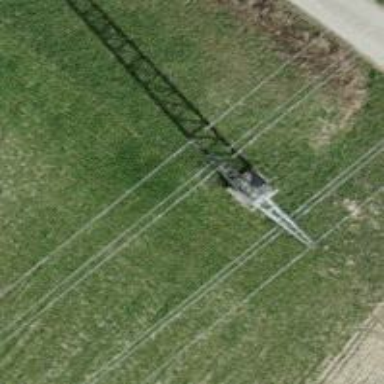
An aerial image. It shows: Power tower.